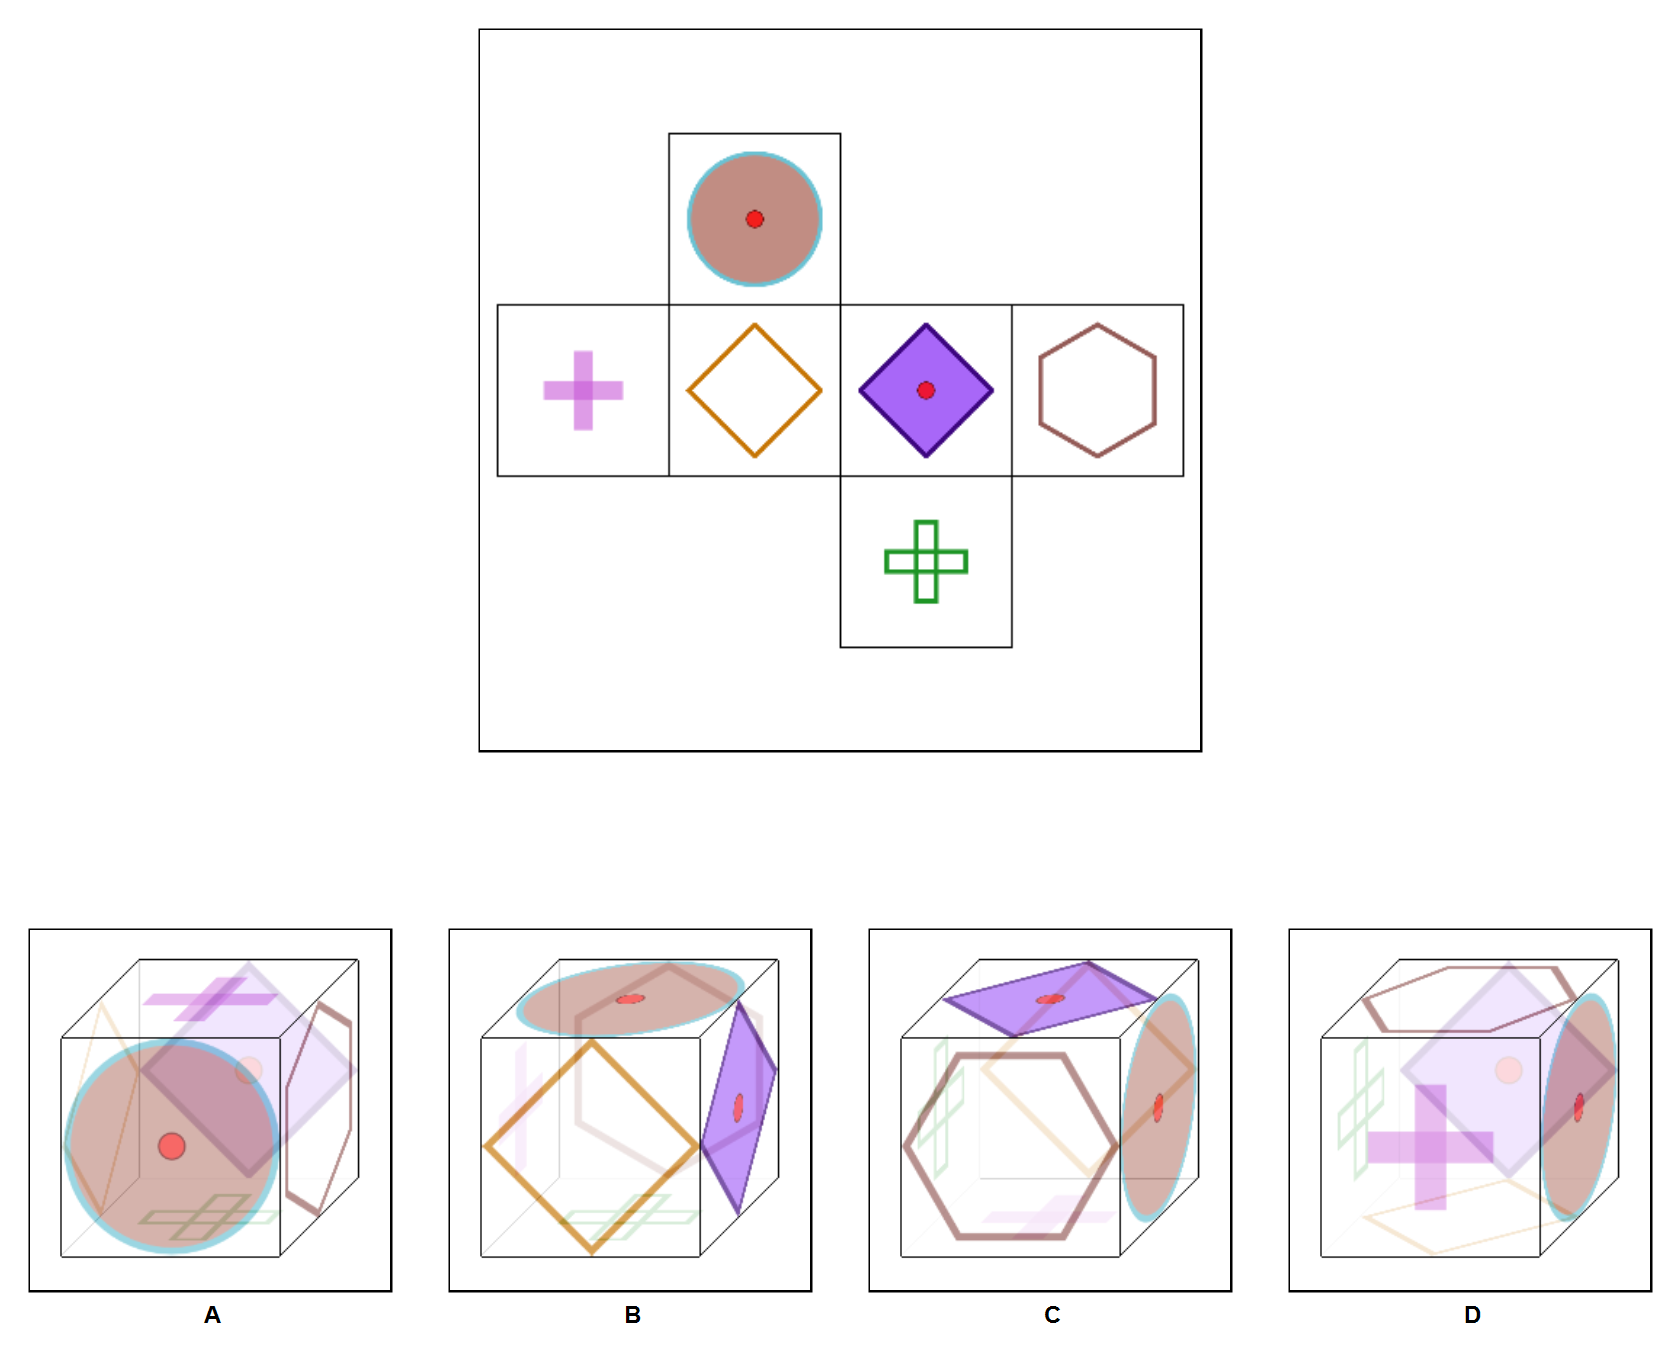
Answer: A